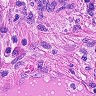
Metastatic tissue present: yes